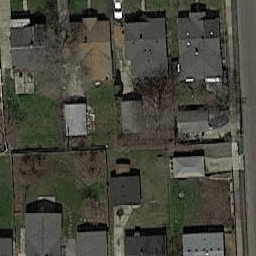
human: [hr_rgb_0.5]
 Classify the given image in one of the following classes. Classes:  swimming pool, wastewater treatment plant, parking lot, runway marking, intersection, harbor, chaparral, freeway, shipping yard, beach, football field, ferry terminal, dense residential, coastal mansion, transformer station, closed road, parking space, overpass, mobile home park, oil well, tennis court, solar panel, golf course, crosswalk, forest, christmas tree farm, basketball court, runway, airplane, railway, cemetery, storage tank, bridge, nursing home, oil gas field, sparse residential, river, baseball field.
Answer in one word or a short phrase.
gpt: dense residential